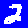
Digit: 2